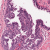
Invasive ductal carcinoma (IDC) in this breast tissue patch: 0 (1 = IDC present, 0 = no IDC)